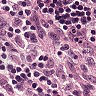
Metastatic tissue present: no